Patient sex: M
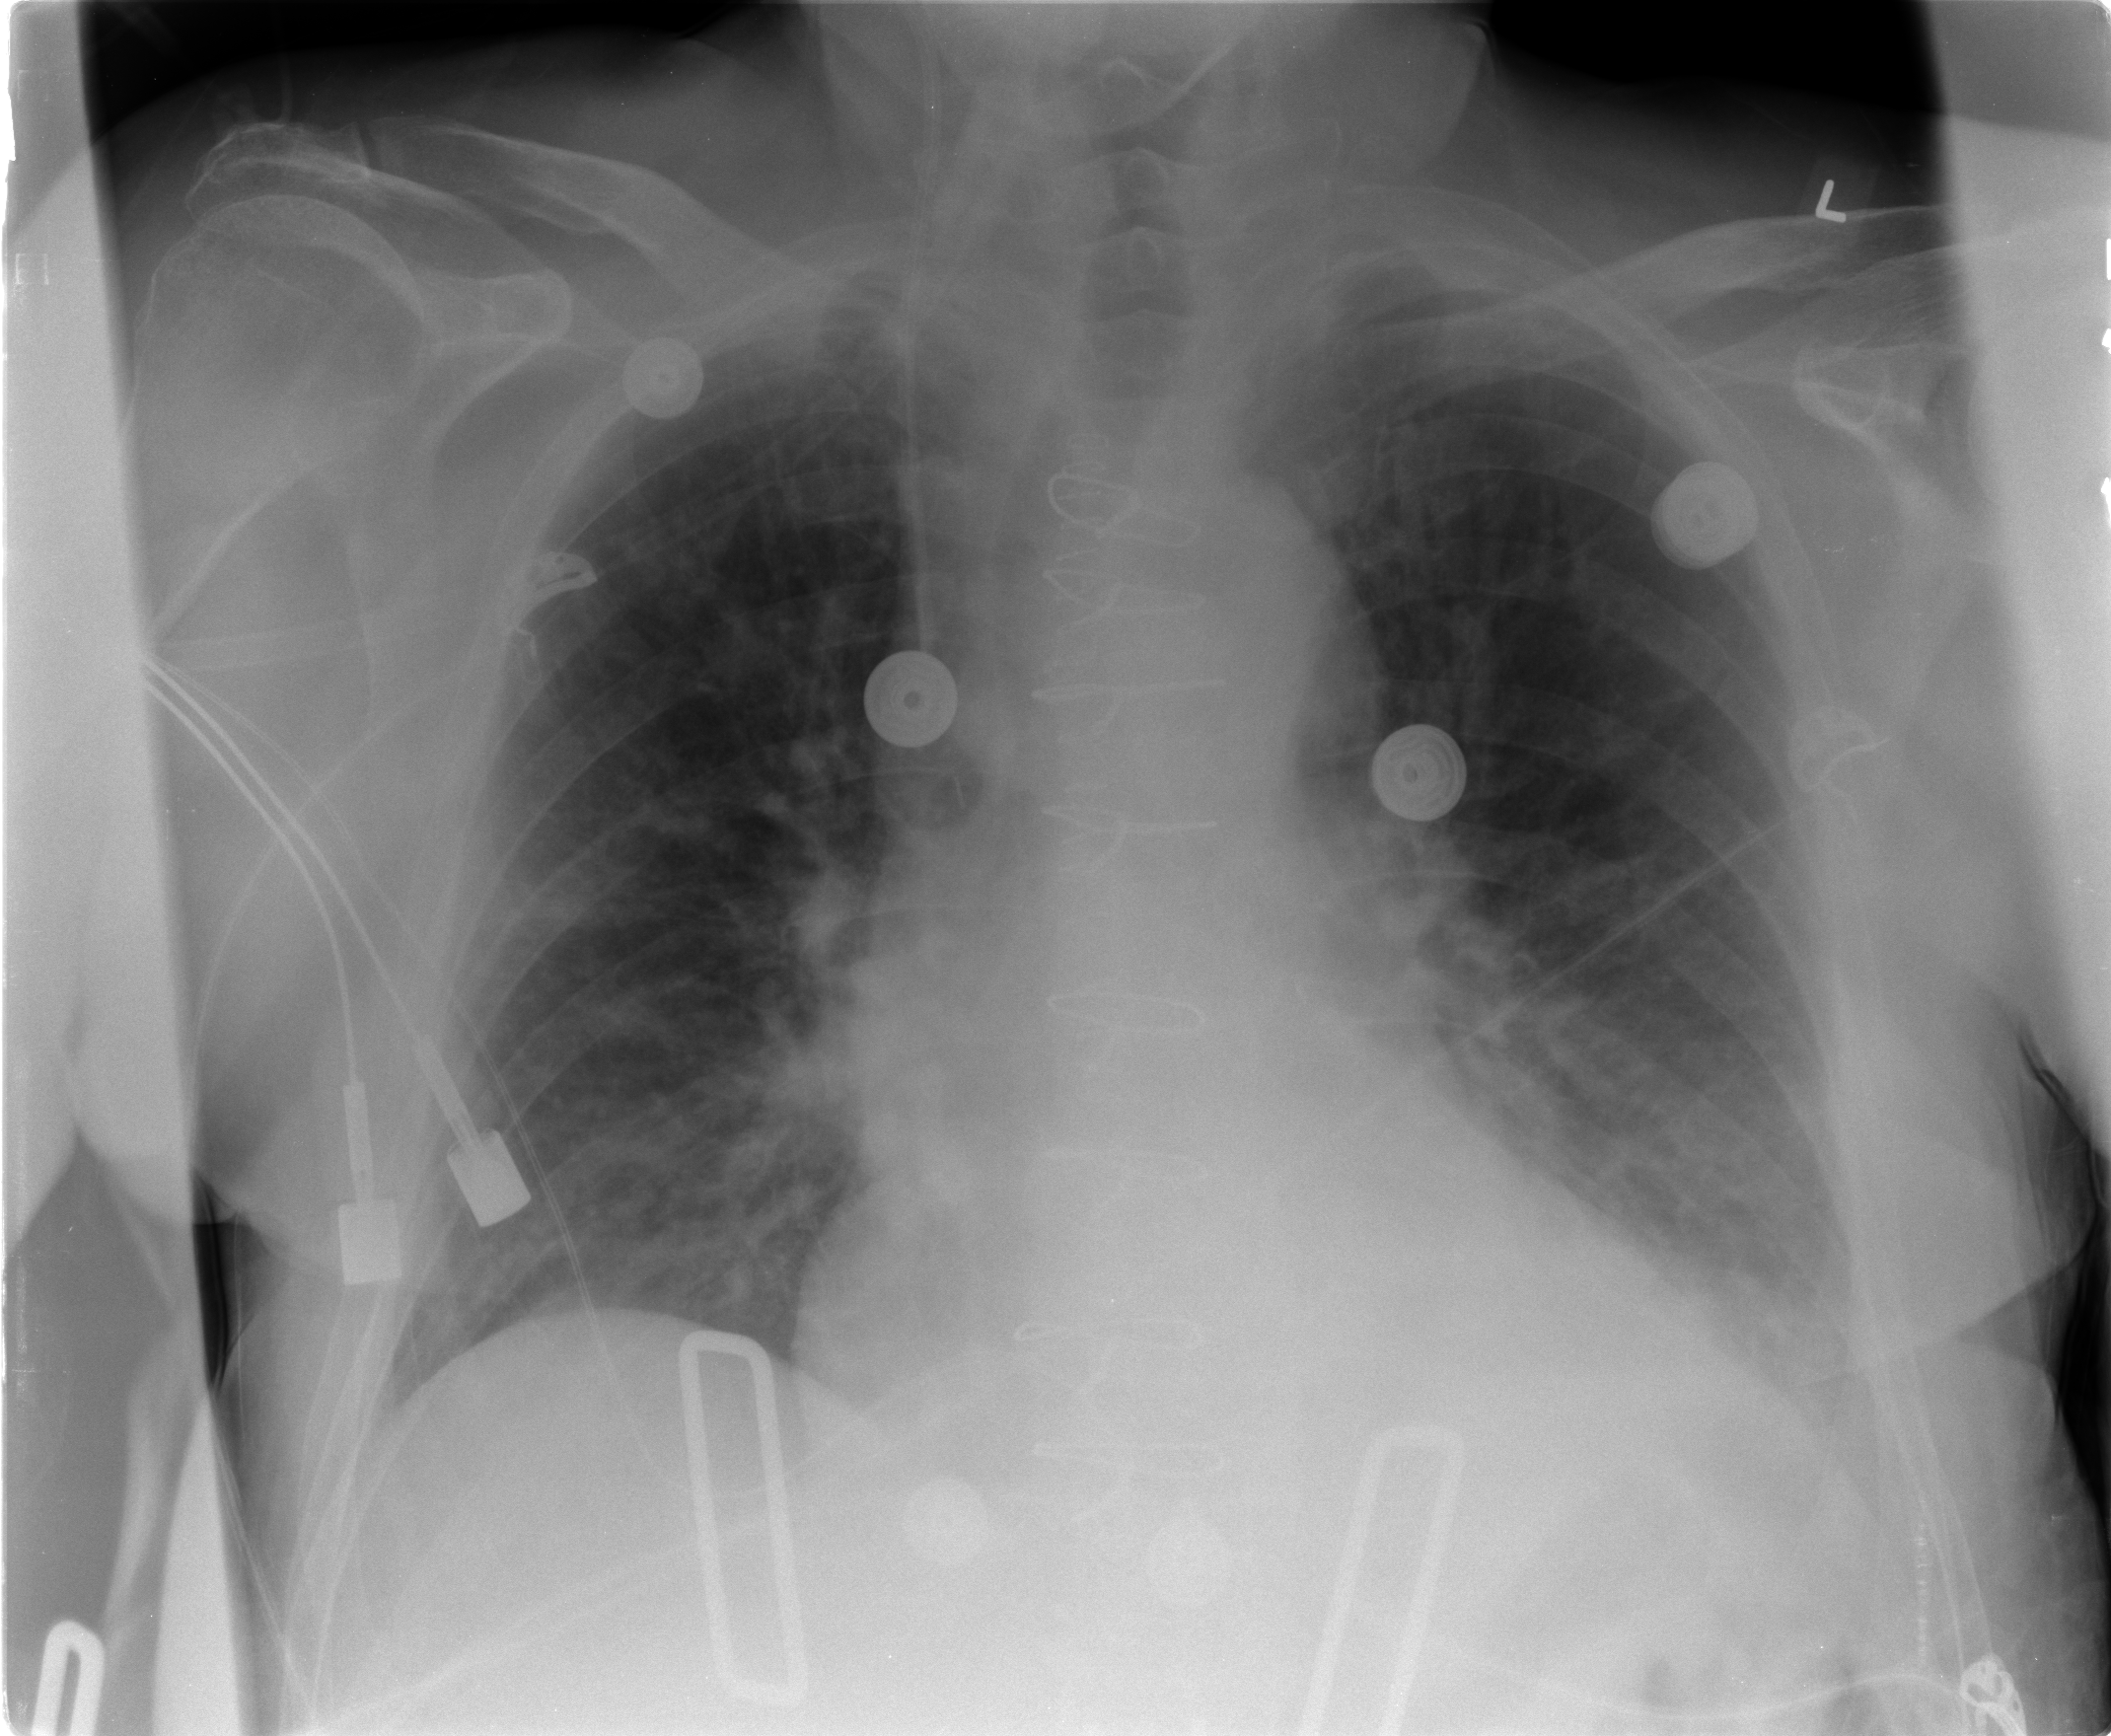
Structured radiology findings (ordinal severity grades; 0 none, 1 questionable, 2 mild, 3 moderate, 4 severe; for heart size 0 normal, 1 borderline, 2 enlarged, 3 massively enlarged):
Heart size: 0
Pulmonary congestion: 2
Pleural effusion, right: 0
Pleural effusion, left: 2
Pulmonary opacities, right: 0
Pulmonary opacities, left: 0
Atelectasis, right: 2
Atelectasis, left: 2